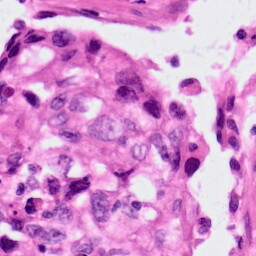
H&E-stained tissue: Lung